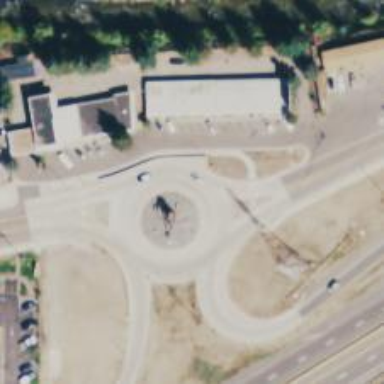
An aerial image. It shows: Secondary road around roundabout.